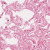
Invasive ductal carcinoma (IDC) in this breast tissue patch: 0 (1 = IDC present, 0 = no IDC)